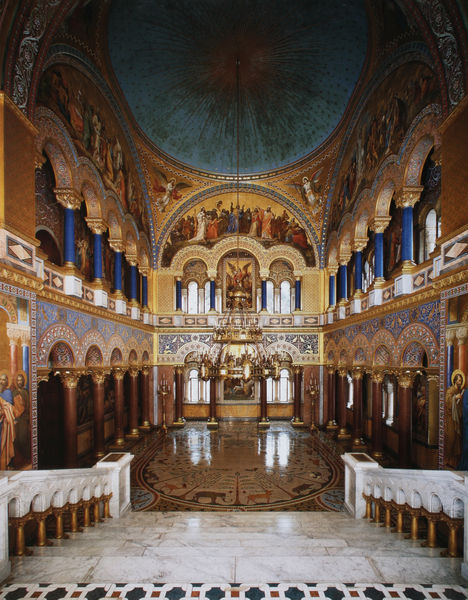
Titel: Schloss Neuschwanstein, Thronsaal
Künstler: Julius Hofmann
Standort: Schwangau
Institution: Schloss Neuschwanstein
Schlagwörter: blau, weiß, braun, fenster, hell, licht, marmor, raum, schmuck, säule, säulen, schloss, tiere, malerei, muster, ornament, wand, architektur, bild, spiegelung, kirche, sonne, gold, decke, engel, hellblau, bogen, empore, saal, kuppel, romantik, treppe, glanz, ornamente, verzierung, wandmalerei, kerze, kerzen, kronleuchter, leuchter, lüster, geländer, stufen, galerie, foto, fotografie, bögen, fussboden, alter, orient, groß, fliesen, kacheln, mosaik, zwickel, altar, kapitelle, kathedrale, kerzenlicht, kerzenleuchter, wandbilder, mittelalter, rundbögen, fresken, sauber, teuer, bemalung, ornamentik, szenen, verziehrt, deckenmalerei, neoromanik, neuschwanstein, sakristei, eucharistie, neobyzantinisch, likcht, kathedralle, bemalunge